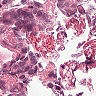
Metastatic tissue present: no